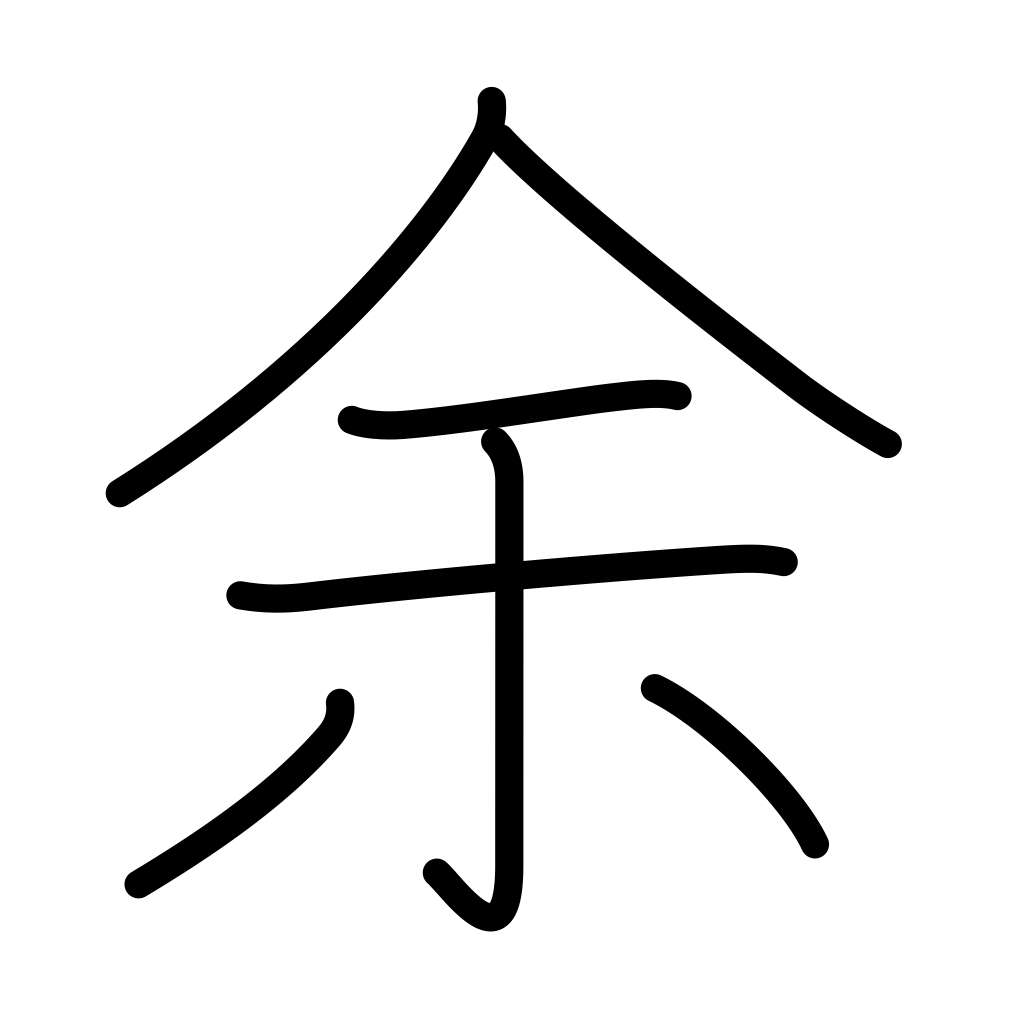
Meaning: too much, myself, surplus, other, remainder